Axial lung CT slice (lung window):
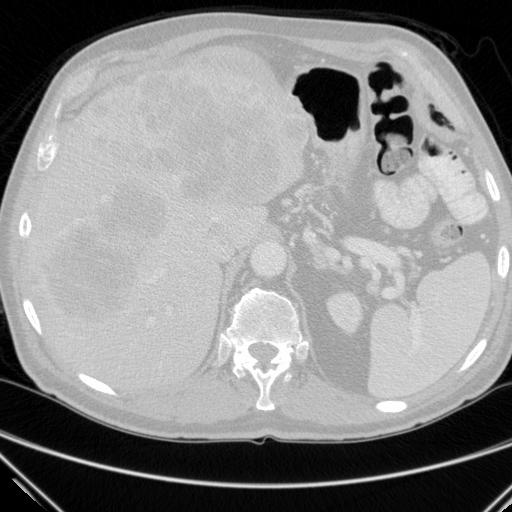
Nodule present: no